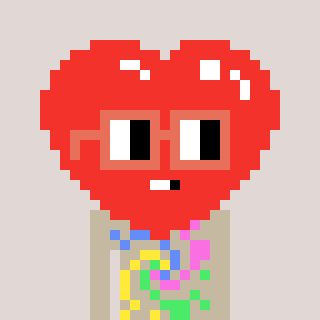
a pixel art character with square orange glasses, a heart-shaped head and a bege-colored body on a warm background